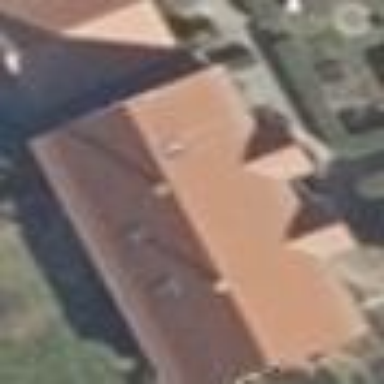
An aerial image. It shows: Detached building with gabled roof.